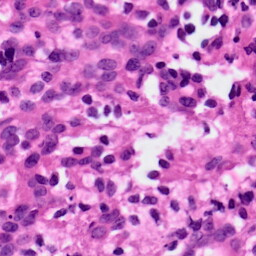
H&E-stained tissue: Ovarian